Question: I am working on a function in C programming and would like to create a function based off of the given data points but I cannot seem to get something that fits this curve. See graph here:

My program will primarily use this function in the 0-500degF range so it is important that this range is accurate.
Using this graph I have determined the data points to be approximately:
'''
(-300, 1.57)
(-200, 1.33)
(-100, 1.16)
(0, 1.05)
(100, 0.98)
(200, 0.94)
(300, 0.915)
(400, 0.865)
'''
I have found that is a close fit for the -300-100degF range but gets very bad for x>100degF values.
seems to be closer.
I figure that I need a cubic function to model this well, but I can't figure out what it would be. Any recommendations? I was also thinking that I could model T<200degF & T>200degF as separate functions.
I have found a set of linear piecewise functions that fit the dataset, still probably inaccurate for the 400-500degF range.
'''
1.) y=-0.0024x + 0.85 {-300< x <-200}
2.) y=-0.0017x + 0.99 {-200< x <-100}
3.) y=-0.0011x + 1.05 {-100< x < 0}
4.) y=-0.0007x + 1.05 {0 < x <100}
5.) y=-0.0004x + 1.02 {100 < x < 200}
6.) y=-0.00025x + 0.99 {200 < x < 300}
7.) y=-0.0005x + 1.065 {300< x < 400}
8.) y=-0.00065x + 1.125 {400< x < 500} *estimated factor to be 0.8 @ 500degF*
'''
<URL>
I was able to model this pretty well with the help of <URL>'s answer below. I have settled on using a piecewise set of two functions:
'''
1.) y = 0.83583 + 0.218653e^{-0.00404x} {-400 < x < 185}
2.) y = -0.0000014x^2 + 0.000465x + 0.9027 {185 < x < 500}
'''
Interactive graph <URL>
<URL>
<URL>
You can see the the cubic spline approximation (CSA) fits the original dataset quite well. Keep in mind the point for T=500degF & T=600degF were estimated using equation 2 from EDIT2.
<URL>
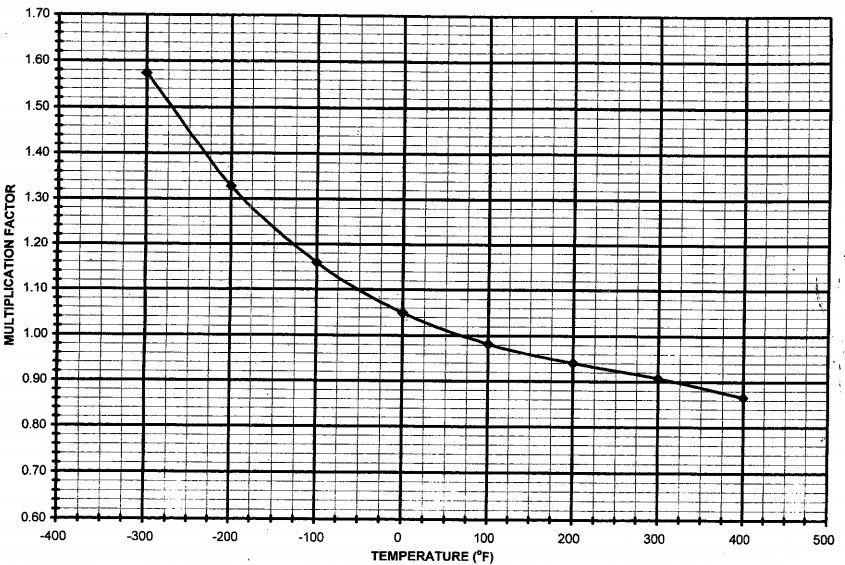
Answer: Another convenient model (exponential function) :
<URL>
Method of fitting from <URL>